Current action and preconditions to check: trajectory_clear

Your task: For each precondition in the list above, predict whether it will hold at this action.

Consider the current scene as observed from the mobile robot's camera, and analyze the predicted future states of all dynamic agents (e.g., people, animals, vehicles, or any moving entities) within the NEXT SECOND.

IMPORTANT: Only answer "very likely" if you are absolutely certain—based on strong, clear evidence—that a dynamic agent will violate the precondition in the predicted future state. Do NOT answer "very likely" for unlikely, ambiguous, or low-probability risks.

Ask yourself for each precondition: Is there a high probability, with clear and convincing evidence, that the predicted future states of any dynamic agent will interfere with the predicted future state of the currently executing action within the NEXT SECOND, causing that precondition to fail?

Assess the risk level based on these predictions. Use "likely" or "very likely" if motions create a clear risk of interference.

Use "neutral" or "improbable" if agents are nearby but their predicted paths are clearly diverging or non-conflicting.

Failure Risk Categories: "very improbable", "improbable", "neutral", "likely", "very likely"

Answer Format: Output ONLY the probability_of_failure value from these categories: "very improbable", "improbable", "neutral", "likely", "very likely"

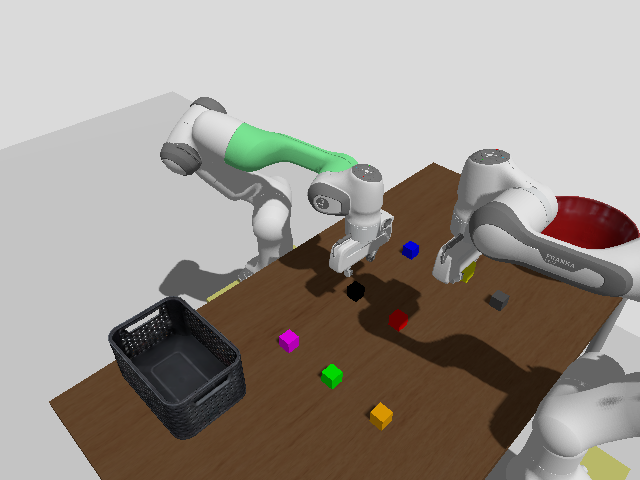

Answer: very improbable